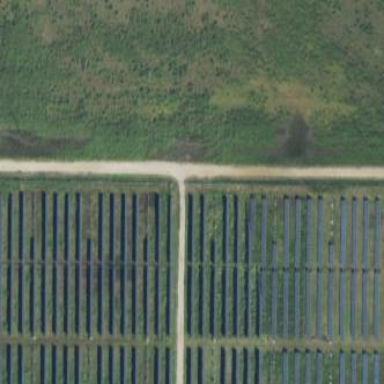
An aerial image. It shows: Solar power generator using photovoltaic panels.